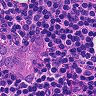
Metastatic tissue present: yes